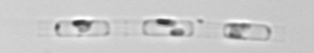
Label: Skeletonema